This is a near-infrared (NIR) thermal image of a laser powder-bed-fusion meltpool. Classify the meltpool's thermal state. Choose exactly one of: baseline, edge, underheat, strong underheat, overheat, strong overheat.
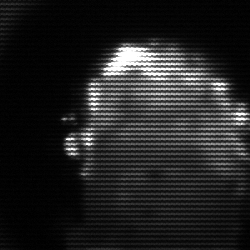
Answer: baseline